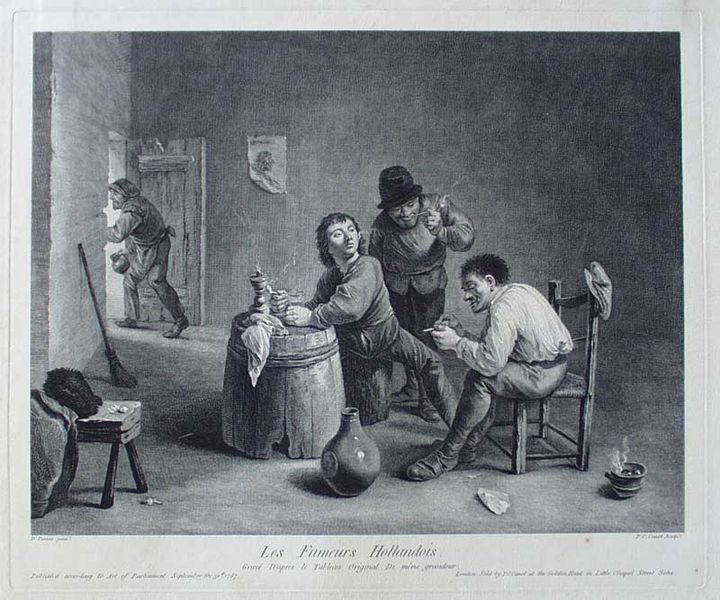
Titel: Les Fumeurs Hollandois
Künstler: Pierre Charles Canot
Standort: Karlsruhe
Institution: Staatliche Kunsthalle Karlsruhe
Schlagwörter: dunkel, feuer, gruppe, mann, schatten, weiß, menschen, grau, hut, hüte, lampe, licht, männer, raum, schwarz, stuhl, tisch, tür, zeichnung, zimmer, tuch, alkohol, flasche, hemd, kappe, kneipe, mütze, trinken, wand, arm, bild, holland, innenraum, niederlande, hütte, rauch, boden, interieur, sitzend, innen, blatt, arbeit, bauern, genre, krug, vase, holzschnitt, schrift, papier, lehne, spieler, schuhe, reisig, verlassen, grafik, türe, hocker, schemel, arbeiter, französisch, karikatur, wein, pfeife, rauchen, stuhllehne, kerze, kerzen, leuchter, stube, besen, bauer, gefäß, druck, lithographie, radierung, stich, lithografie, text, kauf, fass, genreszene, bleistiftzeichnung, poster, kerzenhalter, kerzenleuchter, zigarette, raucher, silleben, plan, trinker, kupferstich, genuss, pfeifen, aschenbecher, gasthaus, wirtshaus, legende, holländer, lehre, gemütlich, holztür, kruf, bild in bild, stuhle, hosenschlitz, zigaretten, streichholz, ascher, krüpel, deal, keerze, kiffen, tabakpfeife, reisg, holländische frauen, holländische bauern, raumäzimmer